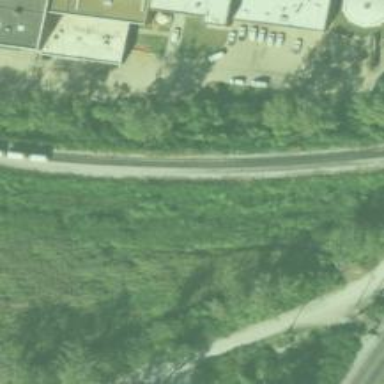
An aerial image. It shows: Abandoned railway spur with embankment.